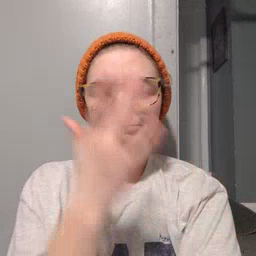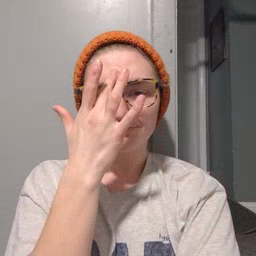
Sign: sick